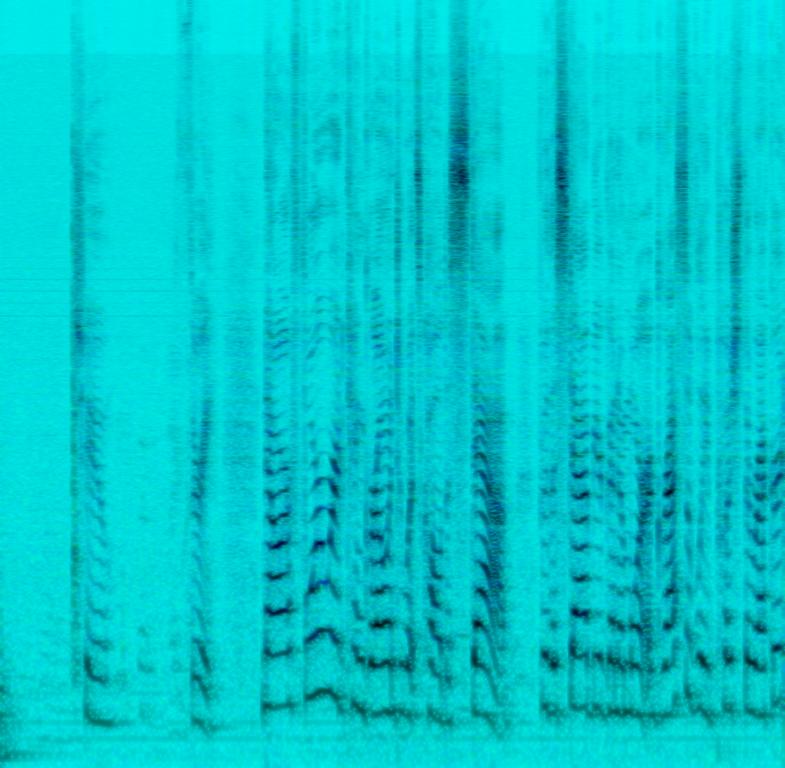
This is a lesson recording on how to deploy certain turntable scratching techniques. There is a female voice speaking in an instructive manner. She is showing how to achieve the stab sound.